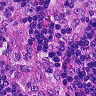
Metastatic tissue present: no